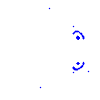
Particle: kaon